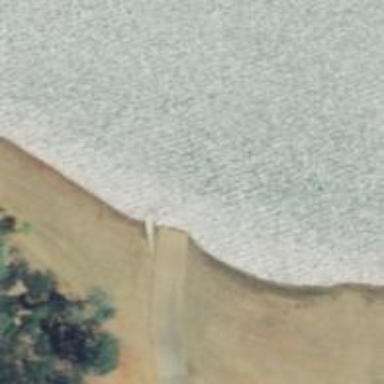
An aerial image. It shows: Slipway on leisure land.